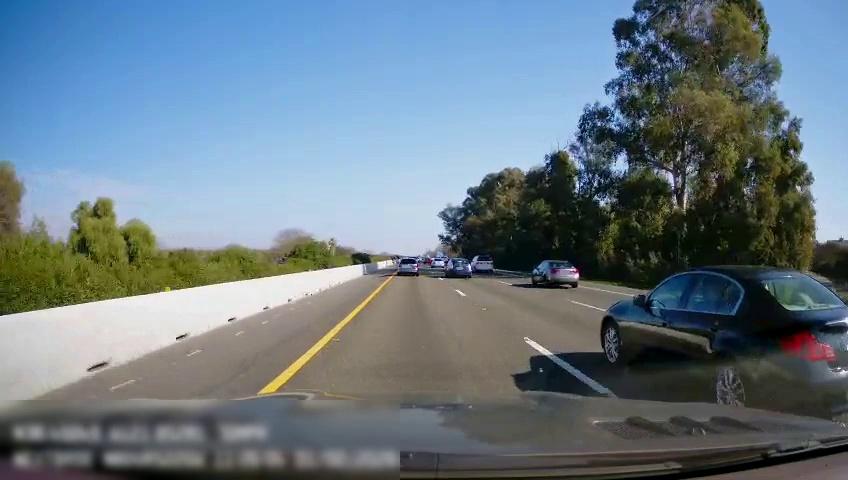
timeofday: Day
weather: Sunny
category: Drivable Space
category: Vehicles | SUV
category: Vehicles | SUV
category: Vehicles | SUV
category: Vehicles | Car
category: Vehicles | Car
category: Vehicles | SUV
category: Vehicles | Car
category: Lanes | Current Lane
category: Lanes | Current Lane
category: Lanes | Alternate Lane
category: Lanes | Alternate Lane